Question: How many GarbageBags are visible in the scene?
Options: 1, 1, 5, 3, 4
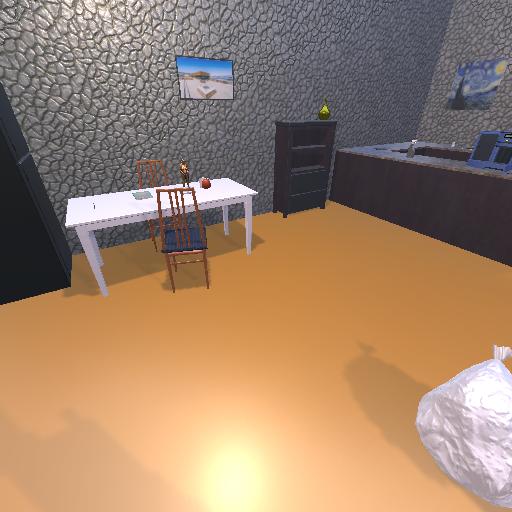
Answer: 1